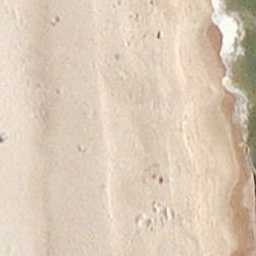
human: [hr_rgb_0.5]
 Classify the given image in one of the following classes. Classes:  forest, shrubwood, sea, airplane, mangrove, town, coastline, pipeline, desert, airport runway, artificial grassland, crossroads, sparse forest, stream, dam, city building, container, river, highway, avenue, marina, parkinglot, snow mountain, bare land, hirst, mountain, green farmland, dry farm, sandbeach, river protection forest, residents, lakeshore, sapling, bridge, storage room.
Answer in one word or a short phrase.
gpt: sandbeach